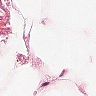
Metastatic tissue present: no